Question: I'm having some issues with an html layout.
The basic ides is that between the header and footer there are 3 columns.
The middle column is fixed and the sides are whatever is left.
Both sides must have different image backgrounds.
You can see what I mean here -> <URL>.
The problem is that content is sometimes smaller than the window but since I've set the columns at 100% the footer is always below the page bottom.
I've tried different things but can't seem to get it right.
Don't mind the images but I had to show some meaning. Also all of this must work in IE7 and above.
Also the sides will have no content but the background images.
I'd be thankful for any ideas.
UPDATE:
Here's what I'm talking about:

Link to image: <URL>
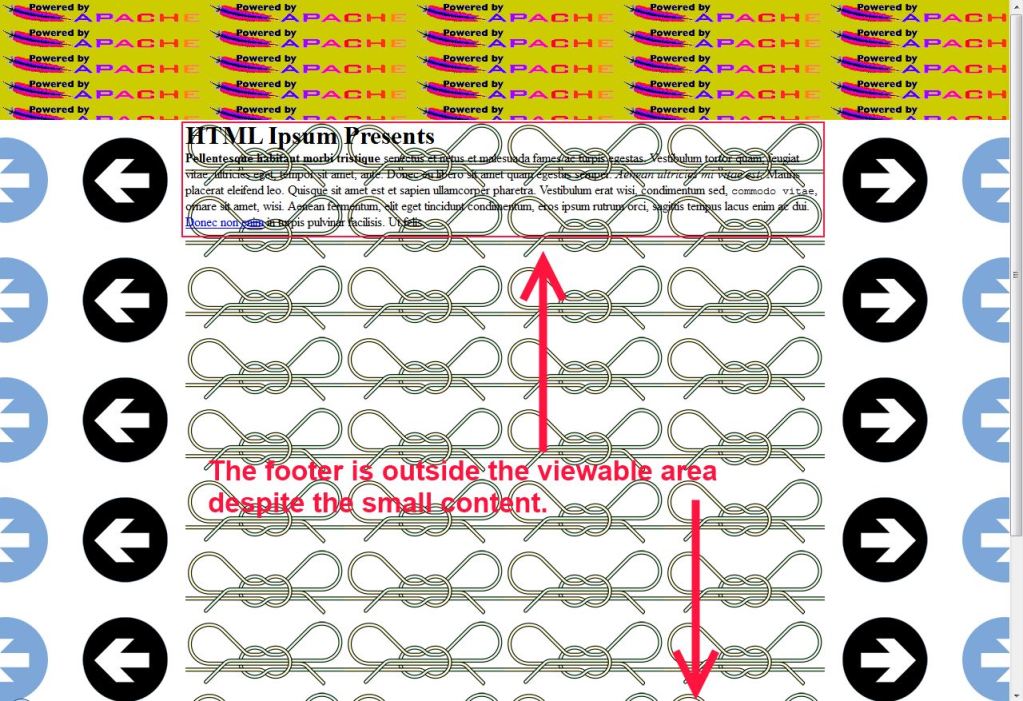
Answer: I have one solution which has some minor limitations but will work reasonably well for browsers newer than IE6/7.
You can see the working page at: <URL>
and view the code and CSS at: <URL>
The CSS looks like:
'''
* {
margin: 0;
padding: 0;
}
html, body {
margin: 0;
padding: 0;
height: 100%;
}
#header {
background: url(http://assets.nbn-studio.com/apache_pb.gif) #CC0;
height: 10%;
min-height: 50px;
width: 100%;
}
#wrap-outer {
width: 100%;
height: 80%;
display: table;
}
#side-left {
display: table-cell;
vertical-align: top;
background: url(http://assets.nbn-studio.com/arrow-left-2.png) right top repeat;
height: inherit;
}
#left-content {
float: right;
background: url(http://assets.nbn-studio.com/arrow-left.png) repeat-y;
width: 150px;
height: 100%;
}
#content {
display: table-cell;
vertical-align: top;
width: 800px;
background: url(http://assets.nbn-studio.com/knot.png) repeat;
}
#side-right {
display: table-cell;
vertical-align: top;
background: url(http://assets.nbn-studio.com/arrow-right-2.png) left top repeat;
height: inherit;
}
#right-content {
float: left;
background: url(http://assets.nbn-studio.com/arrow-right.png) repeat-y;
width: 150px;
height: 100%;
}
#footer {
background: #6C9;
height: 10%;
min-height: 50px;
width: 100%;
clear: both;
}
'''
In this approach, I declared 'display: table' for '#wrap-outer' and 'display: table-cell' for '#side-left', '#content', and '#side-right'. I could probably have used some absolutely positioned elements to achieve a similar effect.
The key though is to set relative heights for '#header', '#wrap-outer' and '#footer' to 10%, 80% and 10% respectively. The reality is that you can't mix height units of % and px without some seeing the vertical scroll bar for small enough window sizes. My compromise is to set a 'min-height' value for the header and footer and design any artwork to have some flexibility. If the vertical scroll appears on a small screen, one can live with that.
Also, note the use of 'height: inherit' for '#side-left' and '#side-right'.
If you are focusing on newer browsers that support CSS3, you can simplify the markup by using multiple images in '#wrap-outer' and eliminate the background images all together in '#side-left' and '#left-content' elements (similarly for the right hand side).
The 'table-cell' property is not supported in IE6/7 and that may be an issue for some users.
I came up with an alternative layout that does not use 'table-cell'.
You can view it at: <URL>
I positioned the side panels using 'position: absolute'.
I made a few modifications to allow this version to work:
1. The central background image is pinned to the wrapper instead of the content element. This required setting a background color to the side bars (white).
2. Overflow on the wrapper is hidden.